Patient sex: F
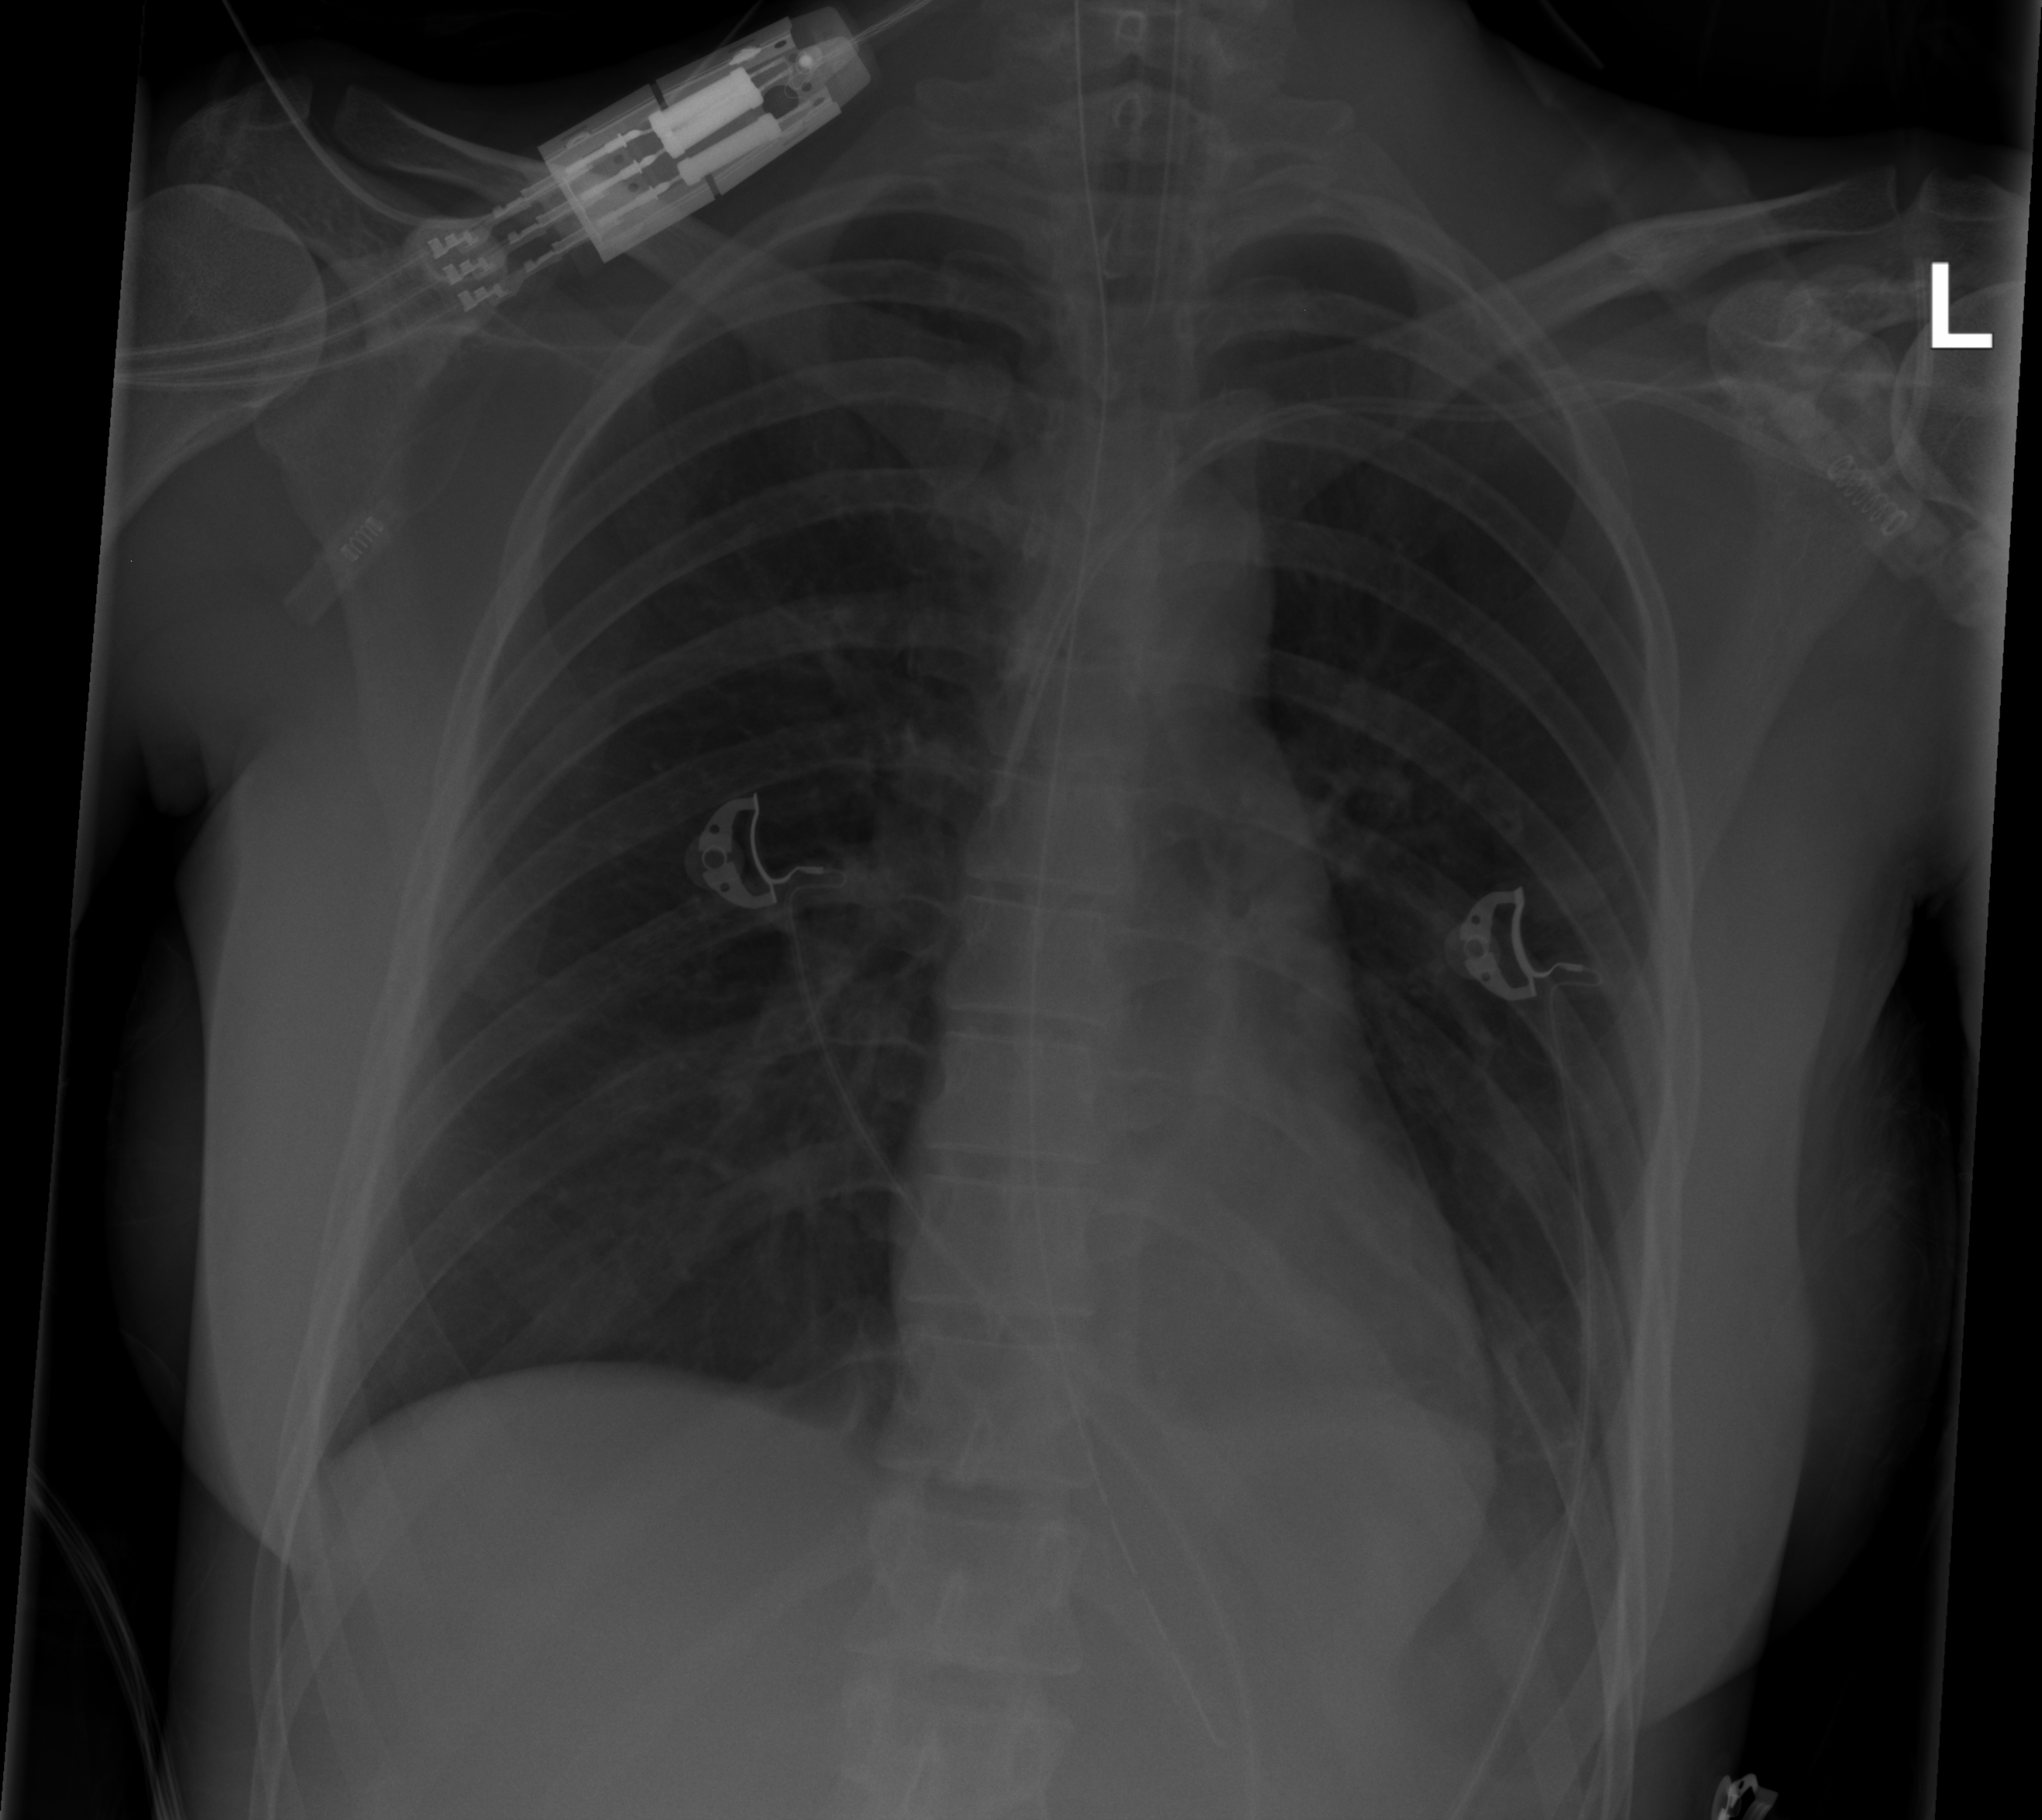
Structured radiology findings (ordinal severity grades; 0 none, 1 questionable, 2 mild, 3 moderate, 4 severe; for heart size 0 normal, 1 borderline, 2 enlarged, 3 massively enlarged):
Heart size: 0
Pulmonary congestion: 0
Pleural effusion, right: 0
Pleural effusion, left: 1
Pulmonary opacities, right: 1
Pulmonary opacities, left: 2
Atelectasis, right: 0
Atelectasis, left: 2